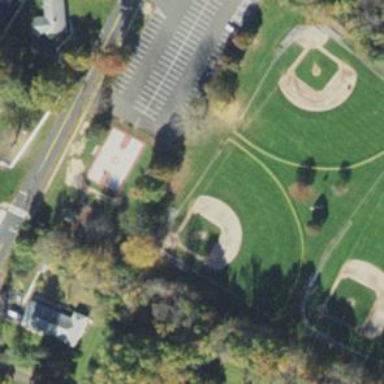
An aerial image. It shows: Baseball pitch for leisure land.